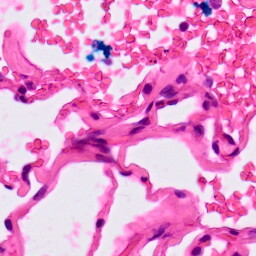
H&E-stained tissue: Lung